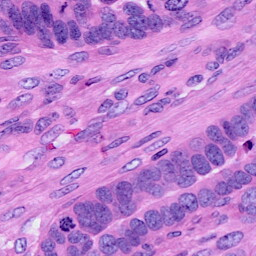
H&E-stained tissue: Ovarian